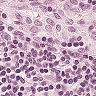
Metastatic tissue present: no